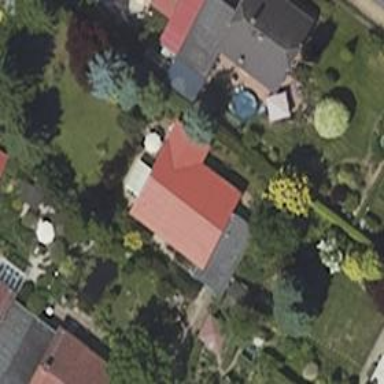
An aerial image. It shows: Simple and straightforward house.